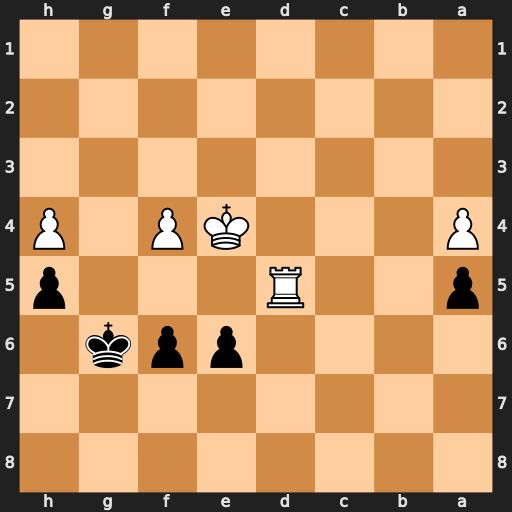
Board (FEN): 8/8/4ppk1/p2R3p/P3KP1P/8/8/8
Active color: b
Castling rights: -
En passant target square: -
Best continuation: exd5+ Kxd5 Kf5 Kc4 Kg4